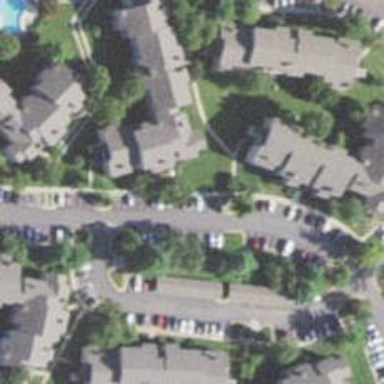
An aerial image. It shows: Parking space is available.